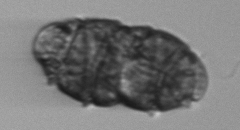
Label: Margalefidinium